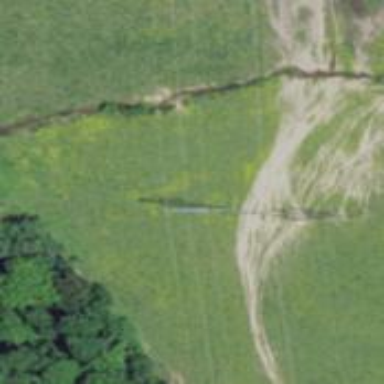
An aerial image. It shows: Power pole.